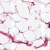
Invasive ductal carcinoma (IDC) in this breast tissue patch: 0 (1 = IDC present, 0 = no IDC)